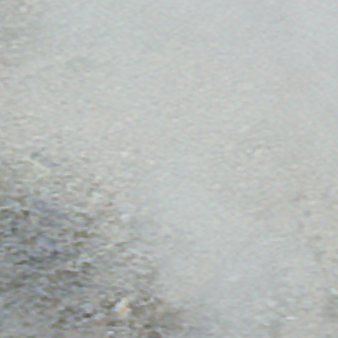
Label: other